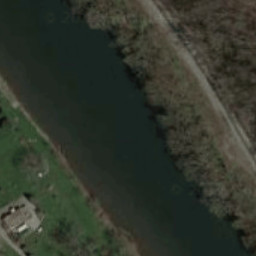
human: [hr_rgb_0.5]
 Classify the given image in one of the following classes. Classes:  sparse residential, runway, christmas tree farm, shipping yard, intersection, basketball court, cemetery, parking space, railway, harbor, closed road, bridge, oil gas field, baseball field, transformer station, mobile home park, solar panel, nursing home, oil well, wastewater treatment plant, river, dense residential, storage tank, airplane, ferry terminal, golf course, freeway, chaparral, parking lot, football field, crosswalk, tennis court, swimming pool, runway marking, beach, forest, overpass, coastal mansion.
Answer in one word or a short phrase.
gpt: river